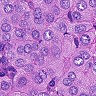
Metastatic tissue present: yes